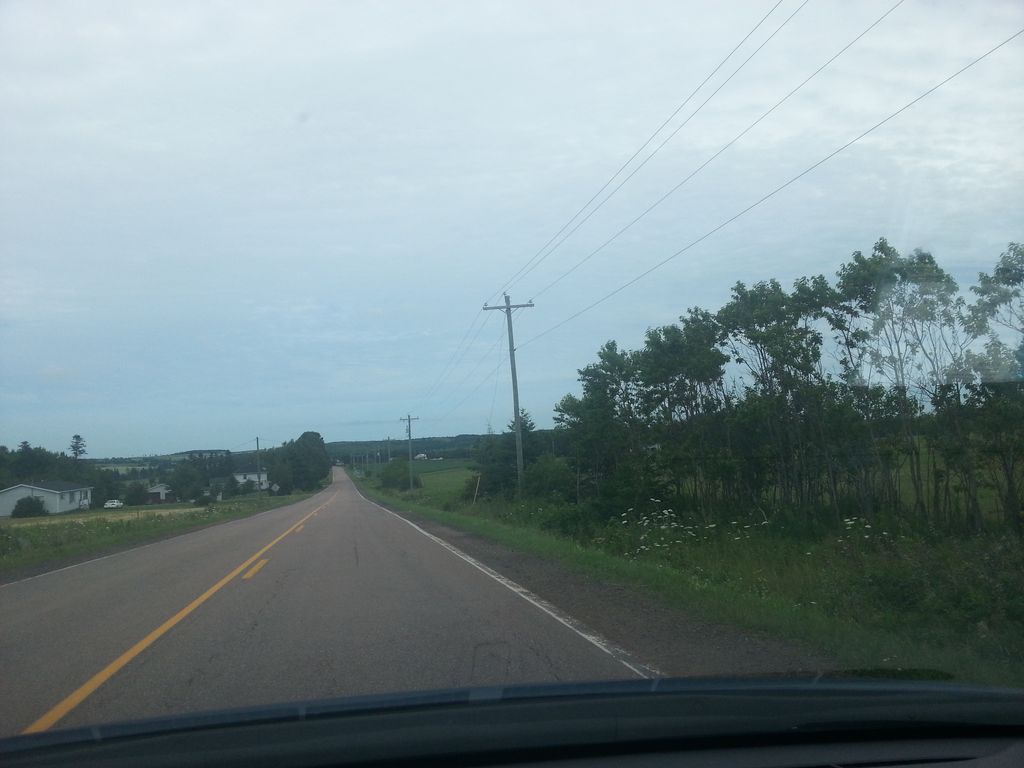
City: charlottetown